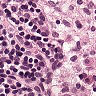
Metastatic tissue present: no